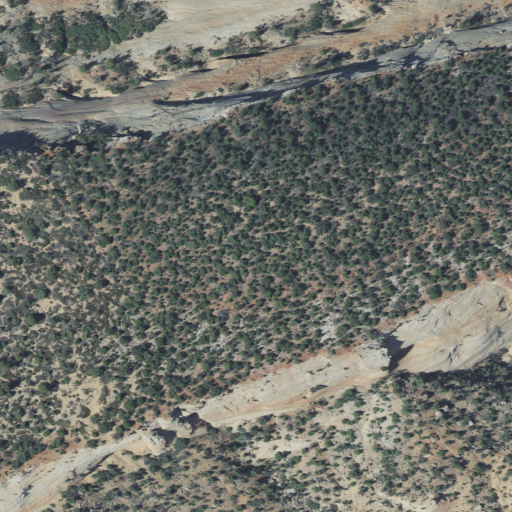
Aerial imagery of mountain in Utah named Elephant Butte containing evergreen forest, shrub, and barren land